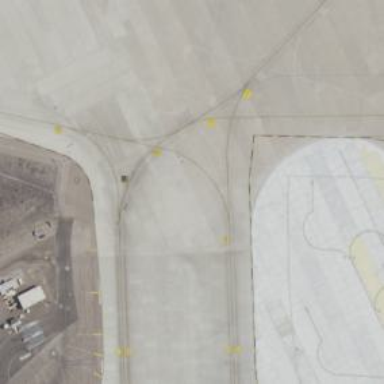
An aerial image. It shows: Image of taxiway at airport.